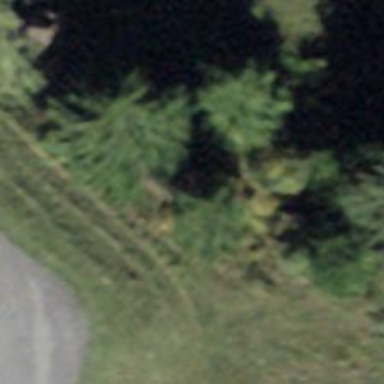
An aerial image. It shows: Evergreen tree with needle-leaved leaves.